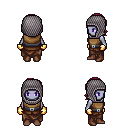
a pixel art fantasy rpg character, female body template, dark elf, purple skin, leather chest armor, robe skirt, ruby red long bangs hairstyle, chain hood, gold gloves, brown shoes, four views (front, back, left, right), 2x2 character sprite sheet, small pixel art, hard edges, no anti-aliasing